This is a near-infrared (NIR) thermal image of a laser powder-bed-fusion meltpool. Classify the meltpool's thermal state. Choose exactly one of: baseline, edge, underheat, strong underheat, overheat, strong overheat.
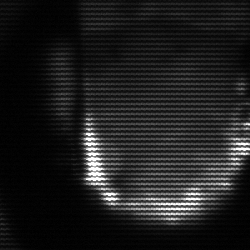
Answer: baseline